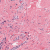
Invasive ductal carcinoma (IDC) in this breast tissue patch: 0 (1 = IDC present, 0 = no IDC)